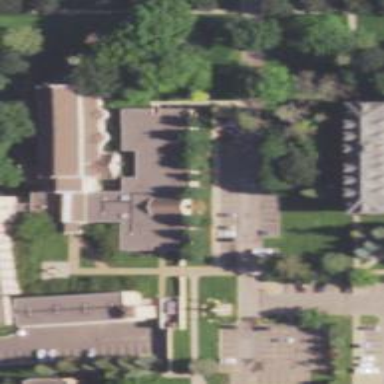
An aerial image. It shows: Building serving as place of worship.